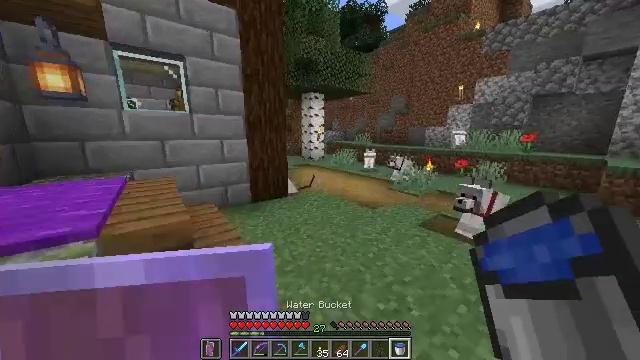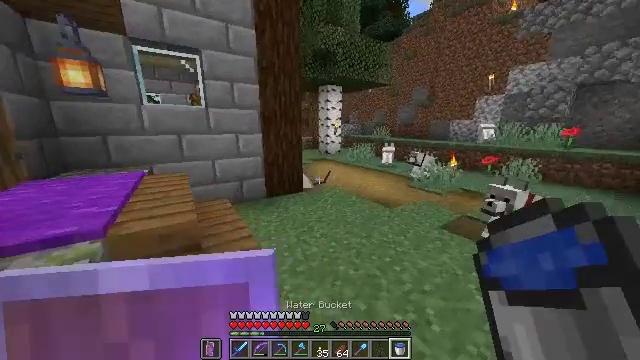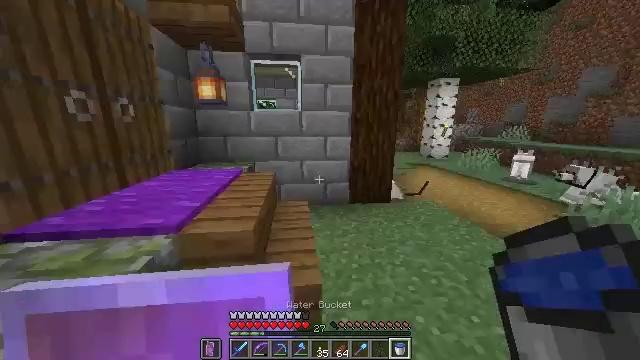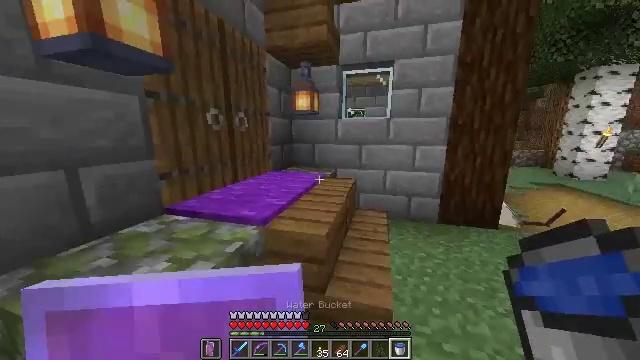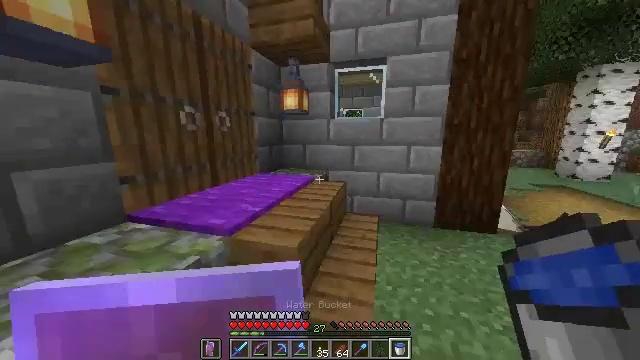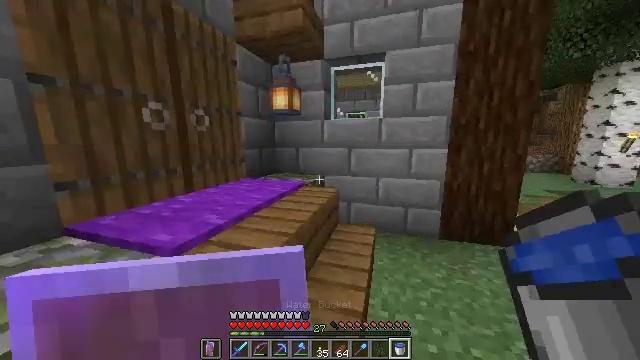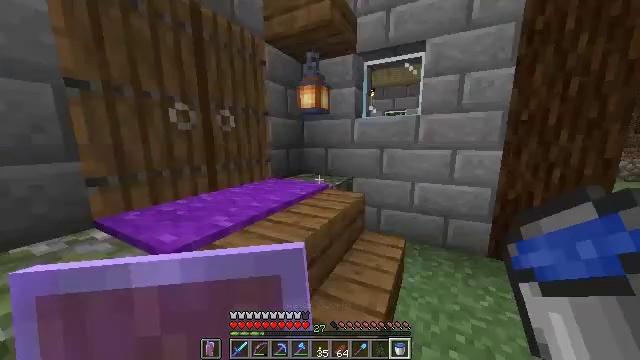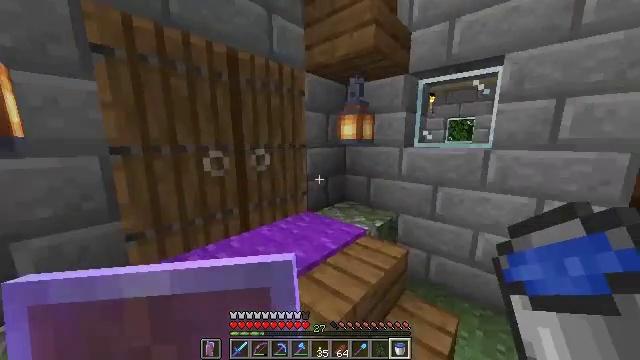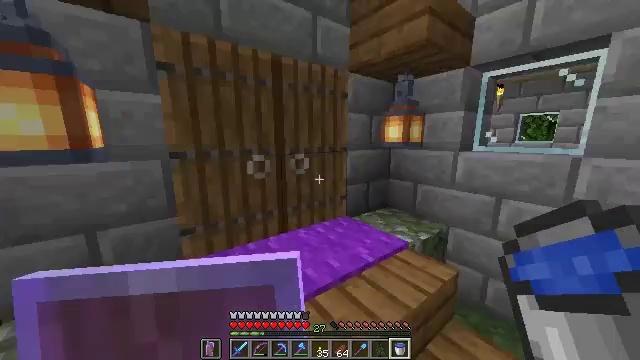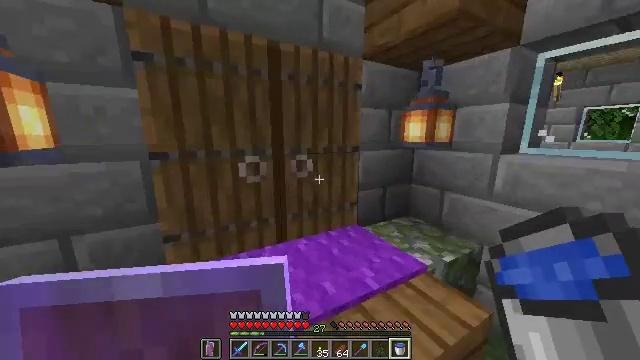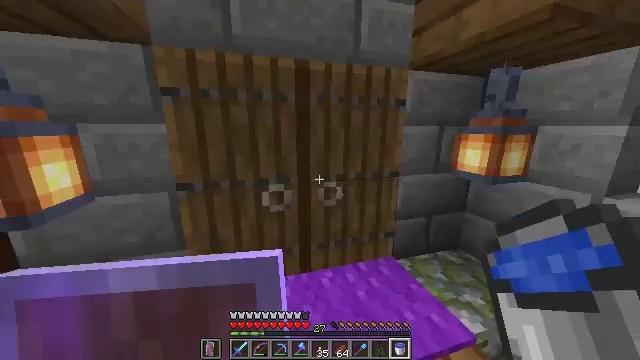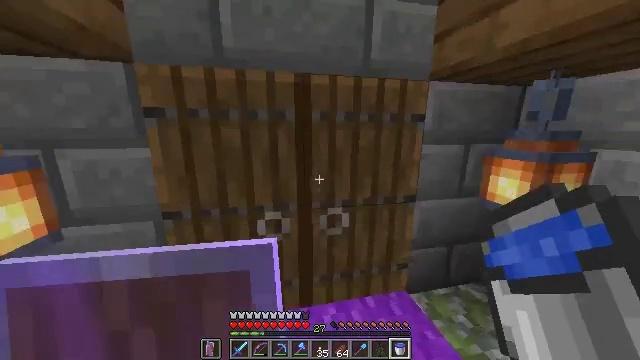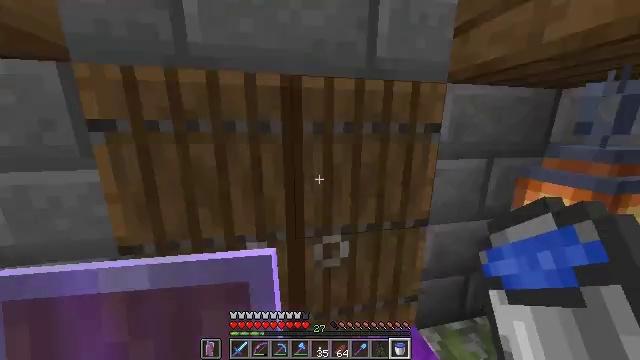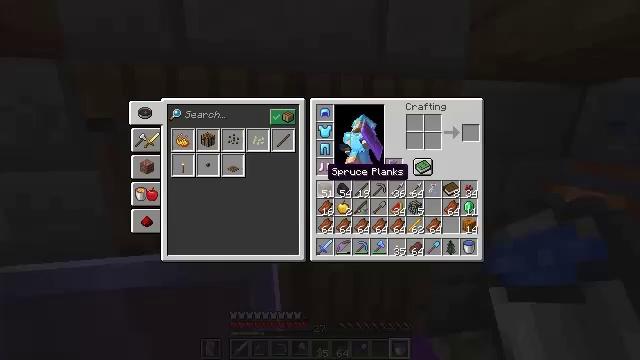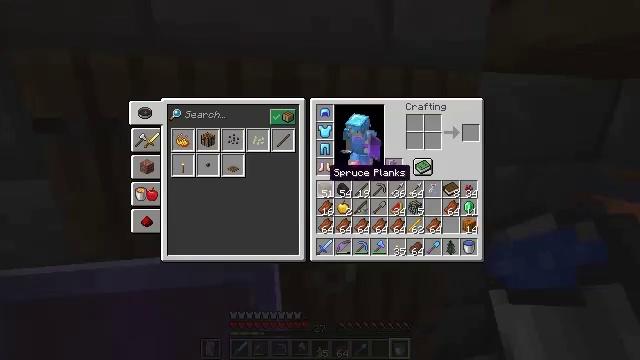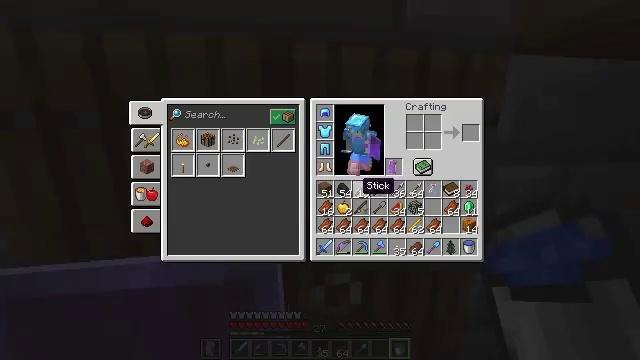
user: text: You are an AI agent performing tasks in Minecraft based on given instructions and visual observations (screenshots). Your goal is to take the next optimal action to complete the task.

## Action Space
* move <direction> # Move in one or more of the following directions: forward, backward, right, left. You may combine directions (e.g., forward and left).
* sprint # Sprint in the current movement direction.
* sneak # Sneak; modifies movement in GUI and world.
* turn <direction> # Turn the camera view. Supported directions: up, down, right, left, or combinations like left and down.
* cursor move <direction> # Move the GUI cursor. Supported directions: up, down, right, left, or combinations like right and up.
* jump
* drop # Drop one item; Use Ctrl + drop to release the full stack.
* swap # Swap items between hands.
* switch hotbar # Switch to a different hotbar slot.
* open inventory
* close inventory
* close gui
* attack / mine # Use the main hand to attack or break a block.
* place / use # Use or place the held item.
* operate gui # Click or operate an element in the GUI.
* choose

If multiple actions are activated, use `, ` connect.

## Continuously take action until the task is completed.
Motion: motion action
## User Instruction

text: Create a glass bottle using three glass blocks.
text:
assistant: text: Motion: move forward and move right, turn left and down
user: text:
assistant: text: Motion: move forward and move right, turn left
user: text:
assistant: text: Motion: move forward and move right, turn left and up
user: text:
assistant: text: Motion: move forward
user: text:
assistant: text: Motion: move forward and move right, turn left and up
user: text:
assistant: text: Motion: move forward and move right, turn left
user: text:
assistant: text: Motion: move forward and move right, turn left, jump
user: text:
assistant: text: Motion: move forward, turn left, jump
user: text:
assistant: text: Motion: move forward, turn left, jump
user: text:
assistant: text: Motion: move forward, turn left and down
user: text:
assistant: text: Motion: move forward, turn left
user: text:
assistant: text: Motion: move forward
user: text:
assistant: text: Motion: move forward, turn left, open inventory
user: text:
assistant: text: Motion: open inventory
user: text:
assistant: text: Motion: cursor move right and down
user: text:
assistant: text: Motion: cursor move right and down
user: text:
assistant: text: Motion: cursor move right
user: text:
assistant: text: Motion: sneak, cursor move right and down
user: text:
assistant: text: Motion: sneak, cursor move right and down
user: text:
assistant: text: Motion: sneak, cursor move right
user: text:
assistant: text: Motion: sneak
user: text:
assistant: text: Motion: sneak
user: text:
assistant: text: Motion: sneak, operate gui
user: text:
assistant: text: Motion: sneak, operate gui
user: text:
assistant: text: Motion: sneak
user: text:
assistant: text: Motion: no_op
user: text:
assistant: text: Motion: no_op
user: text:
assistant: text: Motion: turn left and up
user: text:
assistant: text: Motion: move forward, turn left and up
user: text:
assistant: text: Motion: move forward, turn left and up